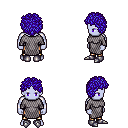
a pixel art fantasy rpg character, male body template, dark elf, purple skin, chain mail, gold greaves, blue curly afro hairstyle, metal boots, four views (front, back, left, right), 2x2 character sprite sheet, small pixel art, hard edges, no anti-aliasing